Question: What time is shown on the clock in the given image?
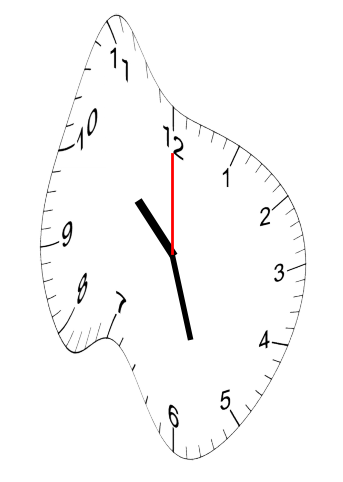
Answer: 10:27:00